一年级 · 算术
（4 分）两个花坛一共有多少朵花？

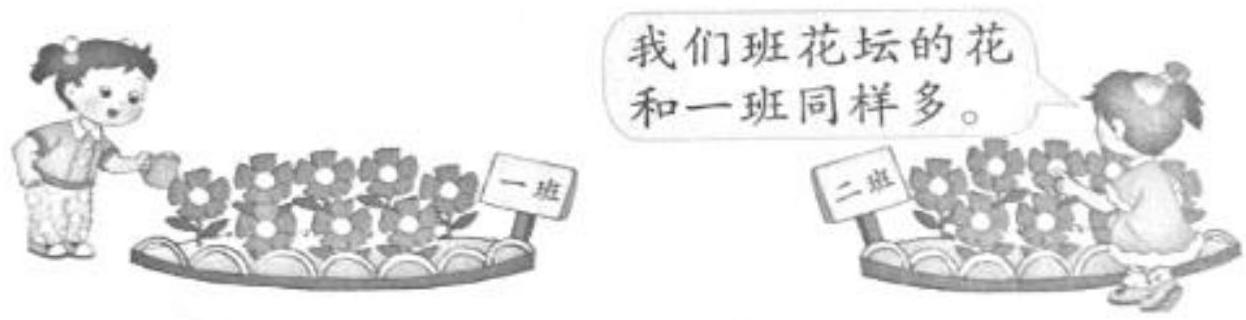
答案: 解: $8+8=16$ (朵)

答: 两个花坛一共有 16 朵花。